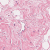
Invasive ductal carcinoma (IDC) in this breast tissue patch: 0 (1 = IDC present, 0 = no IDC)